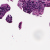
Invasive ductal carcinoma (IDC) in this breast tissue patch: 0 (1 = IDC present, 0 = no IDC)